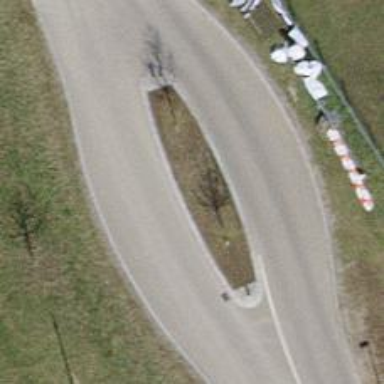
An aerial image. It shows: Traffic calming island.